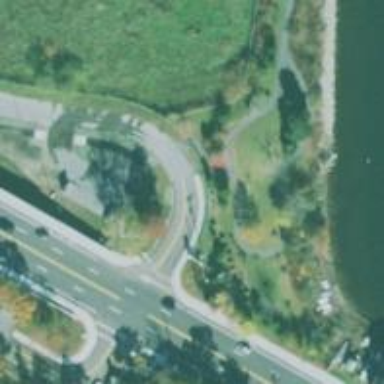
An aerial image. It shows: Cycleway.